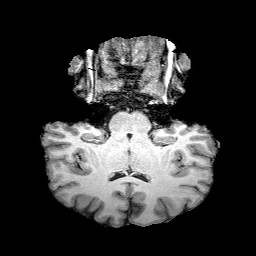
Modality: T1w
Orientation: sagittal
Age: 28
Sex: male
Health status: healthy